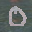
Label: 0